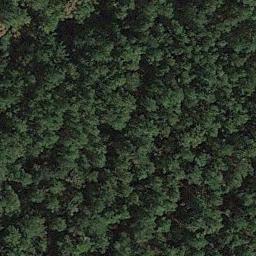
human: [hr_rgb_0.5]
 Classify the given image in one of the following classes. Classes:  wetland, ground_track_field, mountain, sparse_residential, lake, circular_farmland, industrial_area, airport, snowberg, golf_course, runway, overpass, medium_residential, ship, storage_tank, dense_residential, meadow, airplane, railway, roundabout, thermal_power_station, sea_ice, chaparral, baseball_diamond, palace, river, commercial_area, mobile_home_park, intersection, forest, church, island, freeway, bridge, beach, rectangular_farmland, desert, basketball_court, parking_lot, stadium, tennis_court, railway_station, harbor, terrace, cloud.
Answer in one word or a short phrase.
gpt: forest